Question: data.frame example:

Hi guys, I need to set row names of this dataset to be equal to the polling id station variable. Then I have to use row name indexing to report the name of the polling station with psid 089/081.
I'm new to r, all help is highly appreciated.
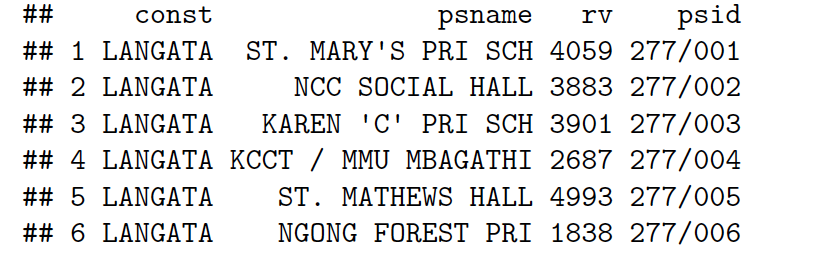
Answer: very simple.
'''
row.names(yourdf) <- yourdf$psid
'''